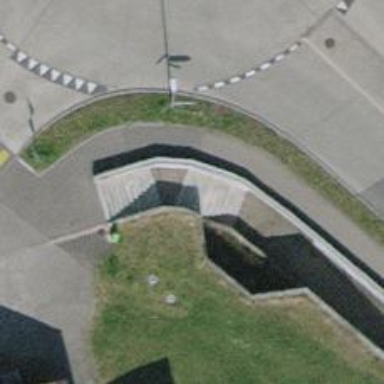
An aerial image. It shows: Stone steps along the road.